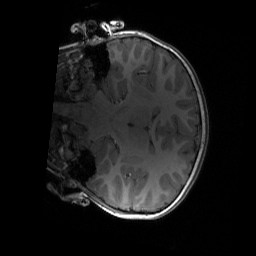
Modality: T1w
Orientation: coronal
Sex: male
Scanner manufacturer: siemens
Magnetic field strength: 3 T
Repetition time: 1.9 s
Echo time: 0.00243 s